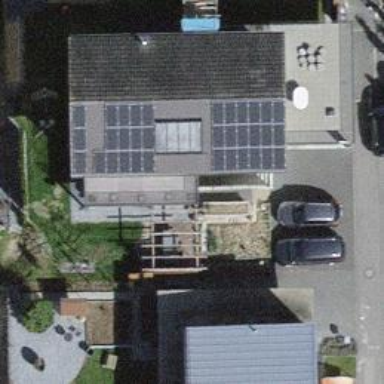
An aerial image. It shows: Solar power generator with photovoltaic panels.